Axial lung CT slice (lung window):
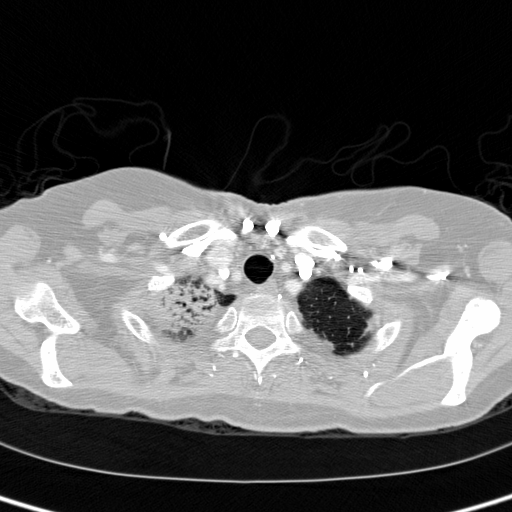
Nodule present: no